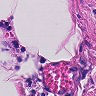
Metastatic tissue present: no